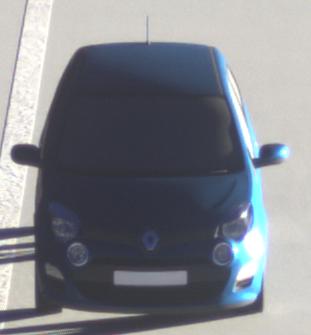
Make: Renault
Model: Twingo 1.2 LEV 16V 75
Detailed model: Twingo (II)
Model produced from: 2012/01
Model produced until: 2014/07
Doors: 3
Color: blue
Road condition: dry road
Daytime: sunrise or sunset
Contrast: high contrast